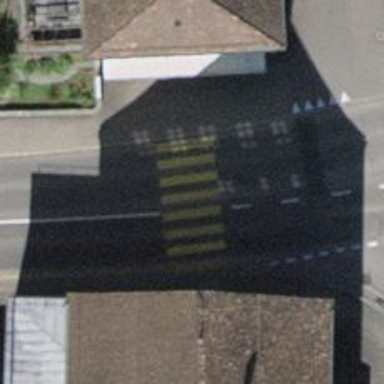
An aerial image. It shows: Marked crossing with zebra stripes on the road.